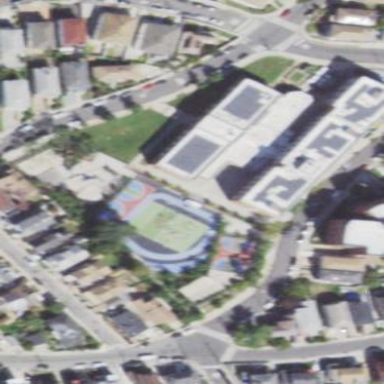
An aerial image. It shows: School.